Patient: sex M, age 43
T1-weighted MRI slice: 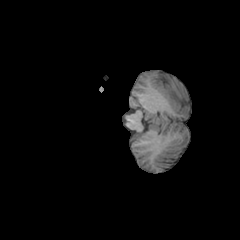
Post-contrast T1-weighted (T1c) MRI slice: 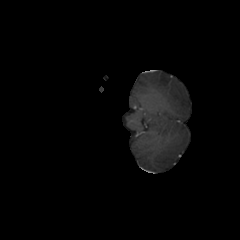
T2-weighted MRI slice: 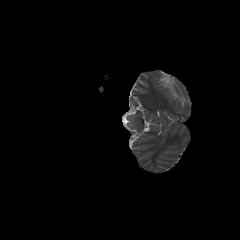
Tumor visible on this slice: no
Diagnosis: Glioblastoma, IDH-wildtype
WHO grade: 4